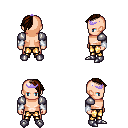
a pixel art fantasy rpg character, male body template, human, light skin, steel arm armor, gold greaves, brown long mohawk hairstyle, purple tiara, white cloth bracers, metal boots, four views (front, back, left, right), 2x2 character sprite sheet, small pixel art, hard edges, no anti-aliasing